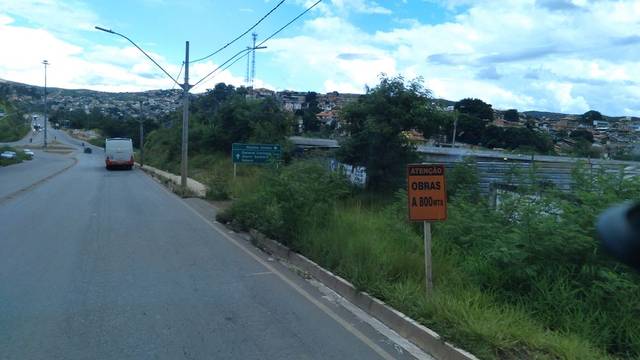
Region: Brazil
Coordinates: -19.877, -43.868